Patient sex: F
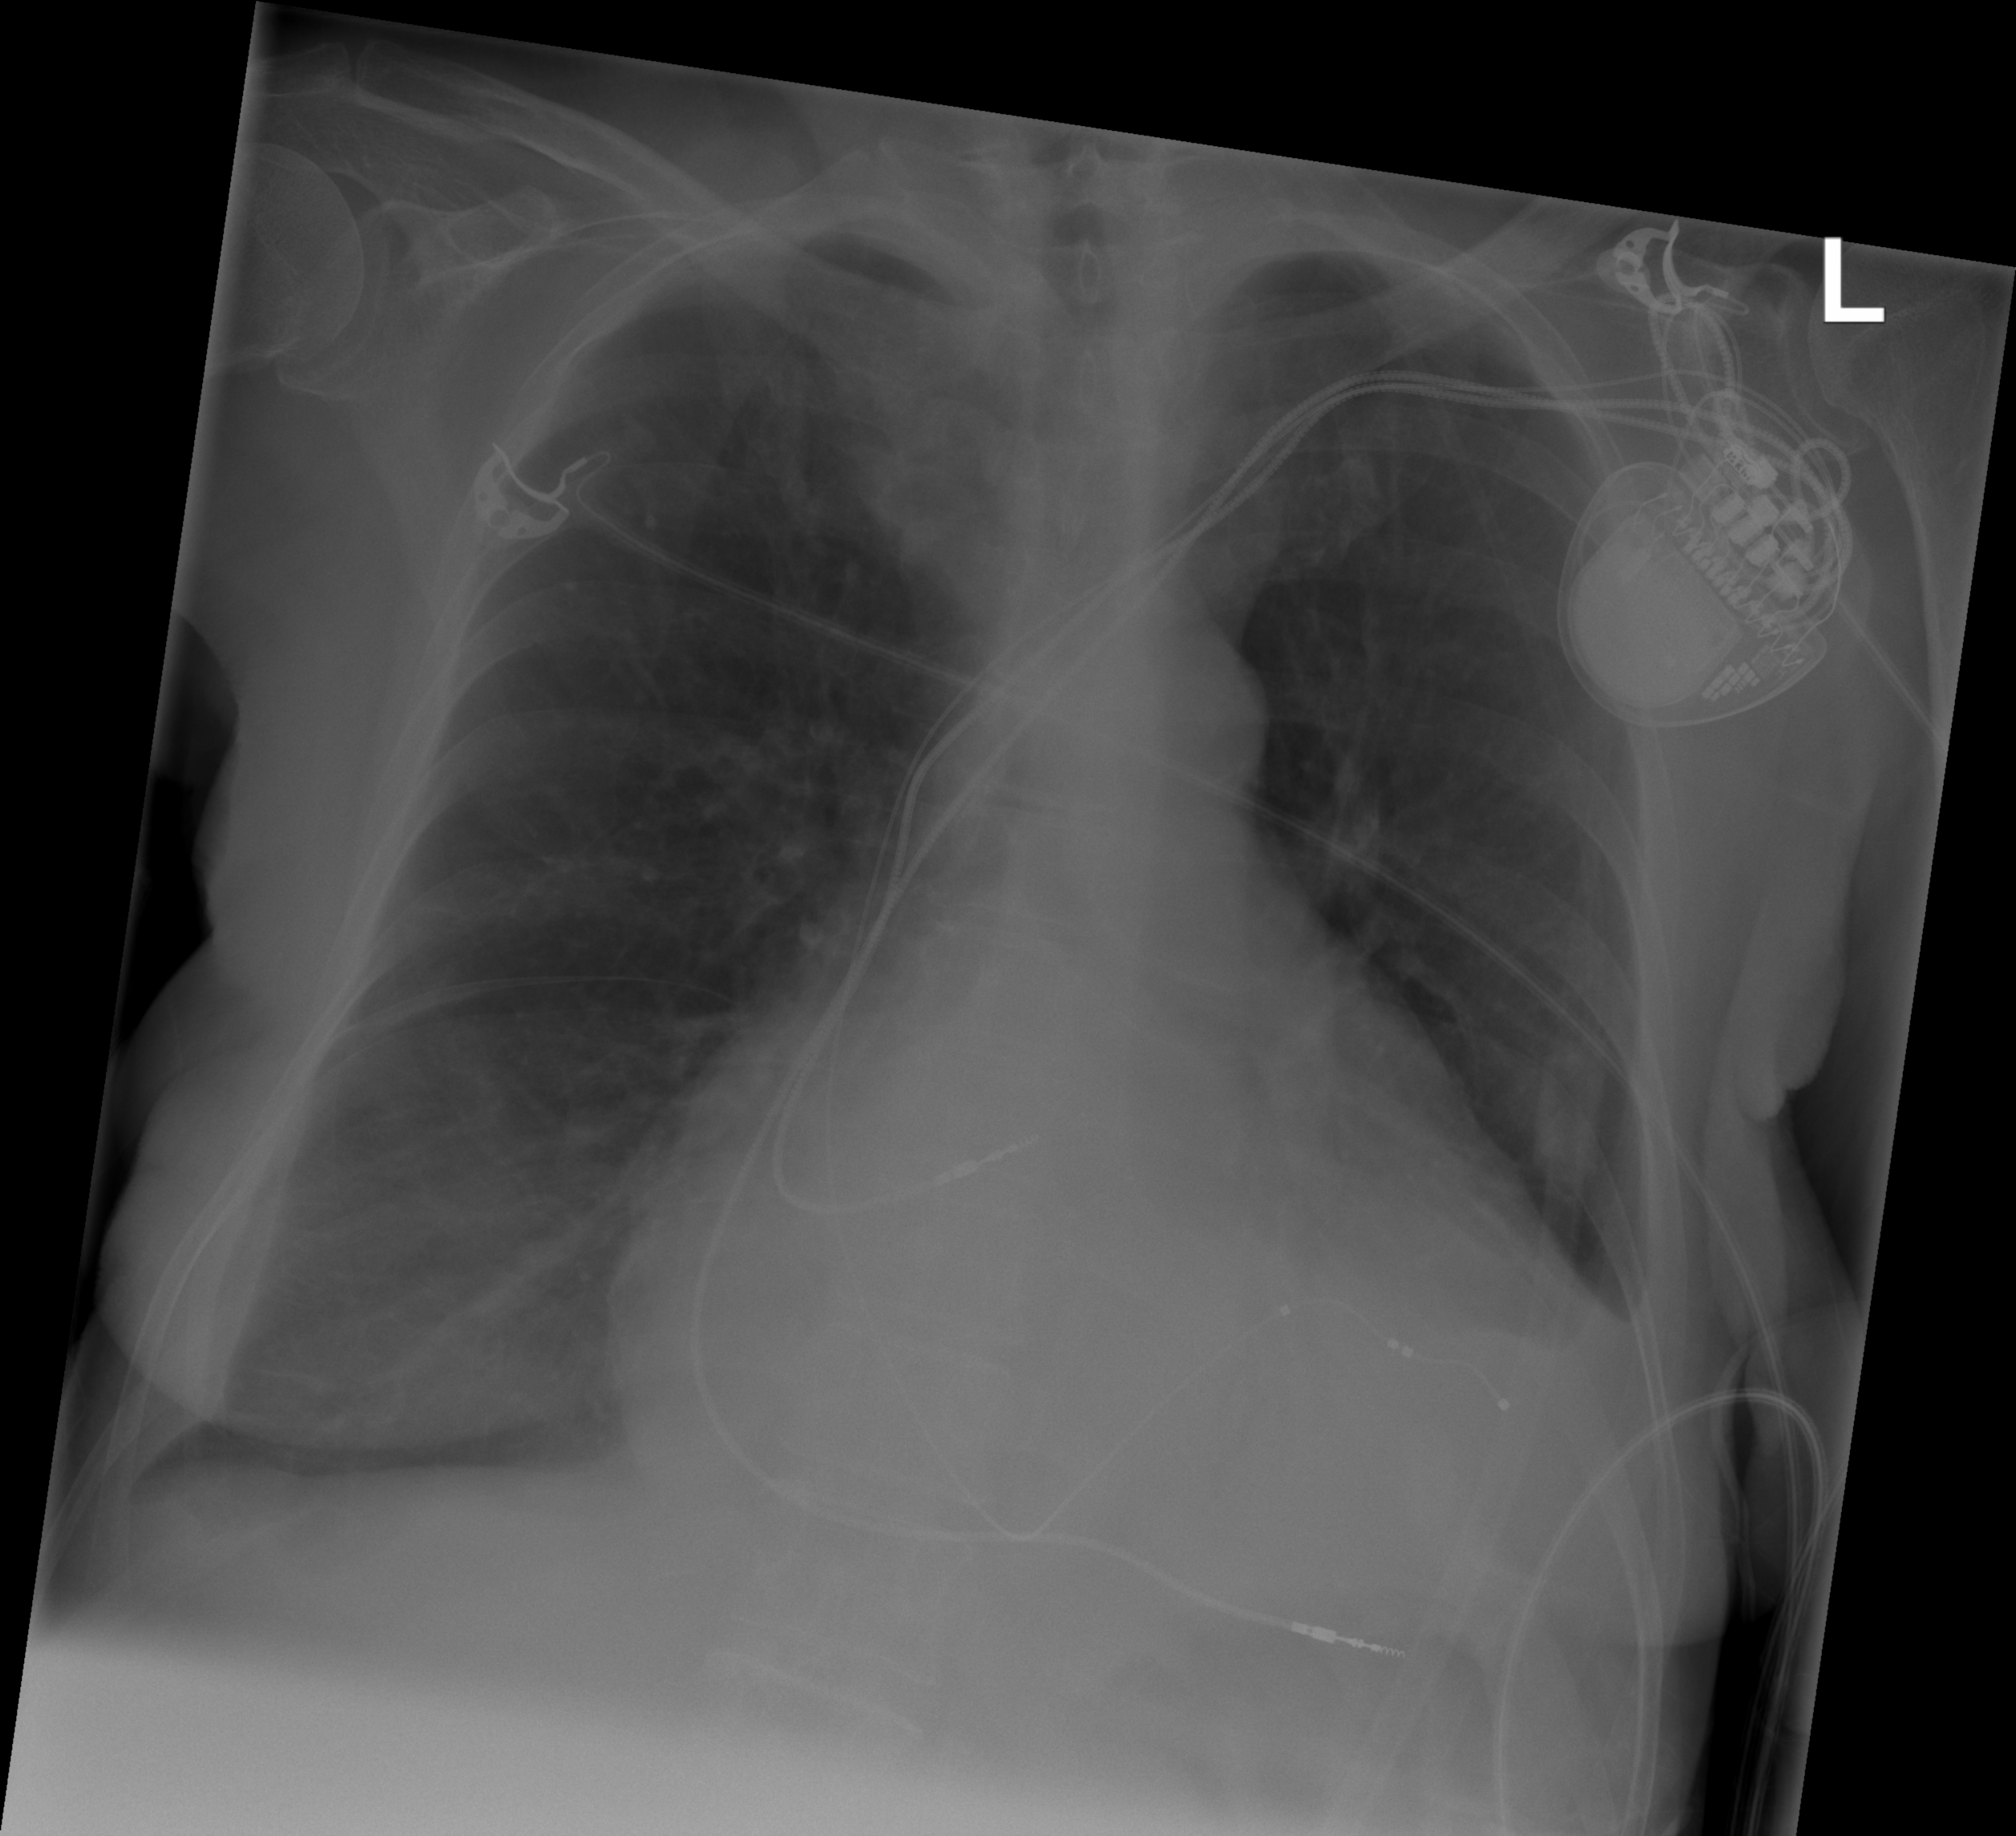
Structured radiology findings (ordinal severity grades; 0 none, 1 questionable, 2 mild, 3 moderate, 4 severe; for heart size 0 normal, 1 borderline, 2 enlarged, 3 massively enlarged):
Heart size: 3
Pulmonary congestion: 0
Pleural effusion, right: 1
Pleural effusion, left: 2
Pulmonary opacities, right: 0
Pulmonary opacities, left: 0
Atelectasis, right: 2
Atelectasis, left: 2